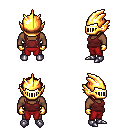
a pixel art fantasy rpg character, male body template, human, dark skin, maroon pirate shirt, red pants, red short bangs hairstyle, gold helm, gold gloves, metal boots, four views (front, back, left, right), 2x2 character sprite sheet, small pixel art, hard edges, no anti-aliasing